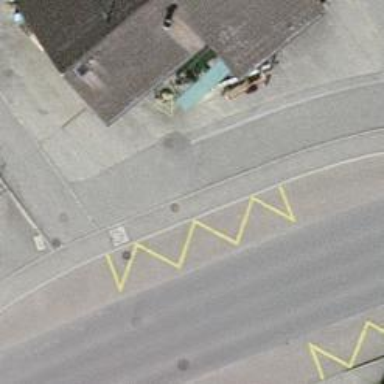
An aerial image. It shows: Bus stop with platform for public transport.